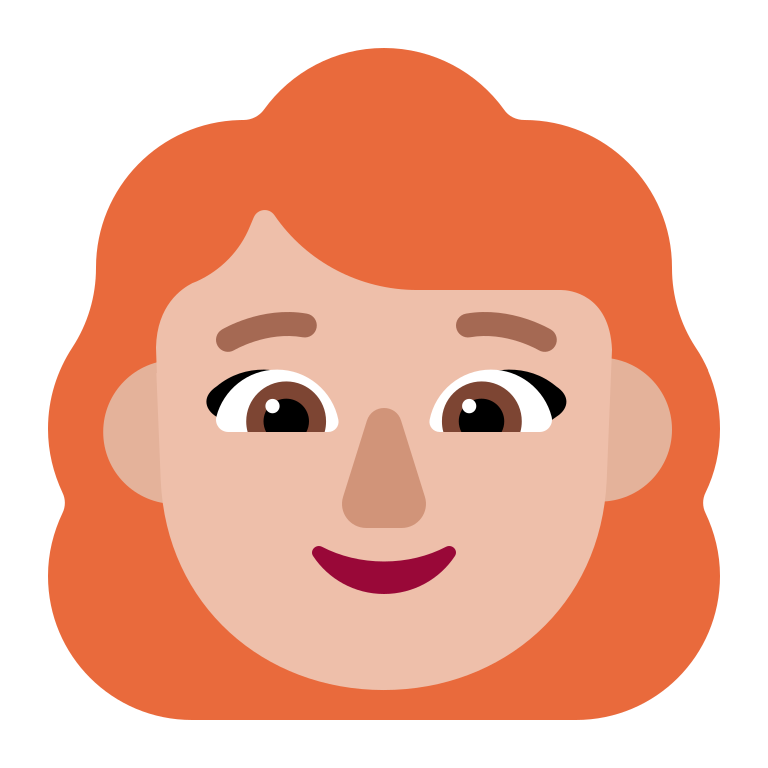
woman red hair flat  light